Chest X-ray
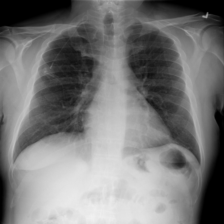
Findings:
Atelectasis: negative
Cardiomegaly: negative
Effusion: negative
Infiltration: negative
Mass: negative
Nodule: negative
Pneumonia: negative
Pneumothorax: negative
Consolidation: negative
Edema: negative
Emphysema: negative
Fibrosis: negative
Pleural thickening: negative
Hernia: negative